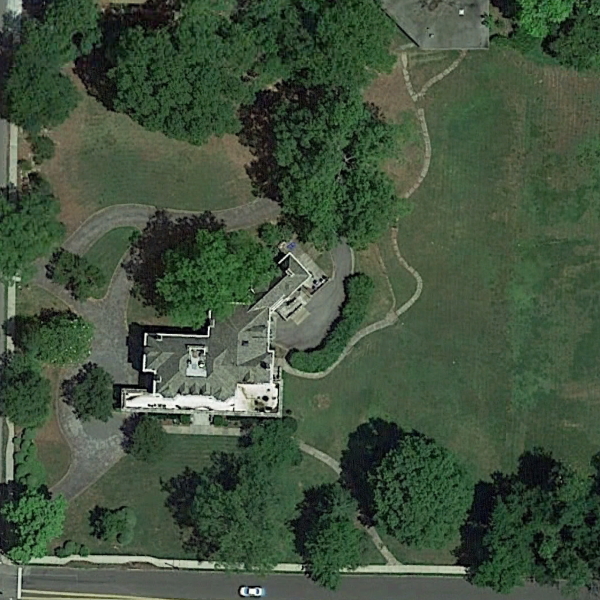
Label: SparseResidential